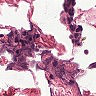
Metastatic tissue present: no